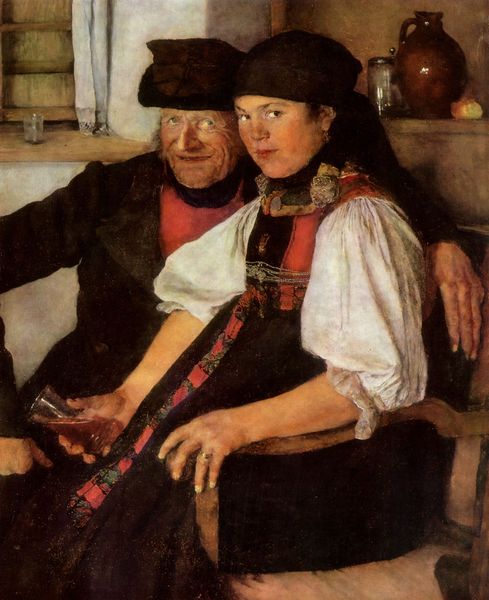
Titel: Das ungleiche Paar
Künstler: Wilhelm Maria Hubertus Leibl
Standort: Frankfurt (am Main)
Institution: Das Städel, Städelsches Kunstinstitut und Städtische Galerie
Schlagwörter: hand, kopf, mann, weiß, menschen, mädchen, ocker, sitzen, braun, fenster, finger, frau, glas, hut, kleid, raum, schwarz, stuhl, zimmer, blick, rot, schal, tuch, haube, rock, alt, anzug, hemd, jung, kneipe, mütze, regal, trinken, arm, arme, blicke, bluse, kleidung, ärmel, bildnis, holland, hände, innenraum, portrait, porträt, rückenlehne, land, interieur, realismus, sessel, sitzend, familie, paar, personen, tochter, vater, bauern, genre, kanne, keramik, krug, stilleben, ton, vase, apfel, lächeln, schürze, umarmung, armlehne, genrebild, alter mann, russland, bank, wein, kopftuch, stube, tee, ring, bauer, becher, doppelbildnis, doppelporträt, pärchen, alter, bayern, weinglas, bier, grinsen, tracht, küche, ehepaar, ehe, leibl, ländlich, halb, fensterbank, pelzmütze, ablage, dirndl, wirtshaus, voll, kleide, ehering, folklore, regalbrett, schnaps, fingernagel, volkstracht, ban, fmilie, slawisch, alterfrau, hochzeitring, oberpfalz